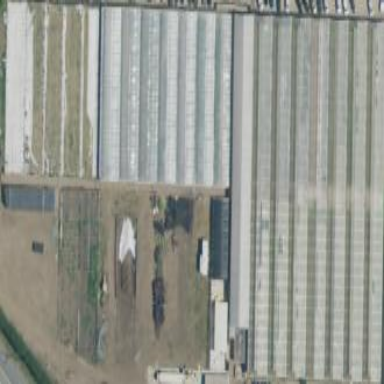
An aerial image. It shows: Greenhouse.